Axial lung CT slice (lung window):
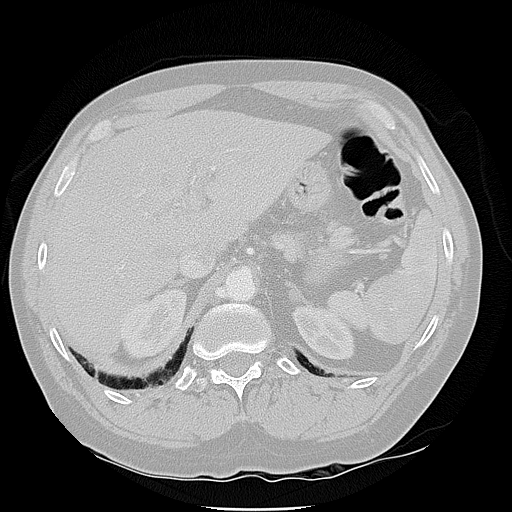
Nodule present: no